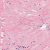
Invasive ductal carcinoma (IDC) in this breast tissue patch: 0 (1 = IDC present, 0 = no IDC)